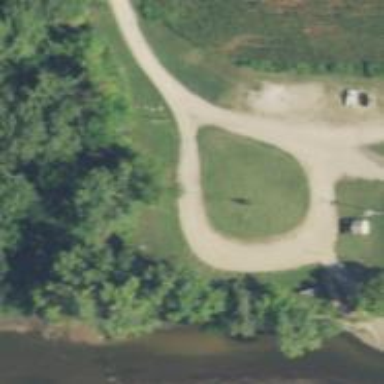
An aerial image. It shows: Rest area along the road.